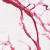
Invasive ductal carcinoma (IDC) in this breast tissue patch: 0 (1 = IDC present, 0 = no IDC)